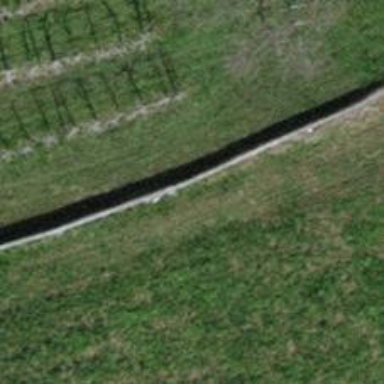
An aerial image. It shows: Wall barrier.